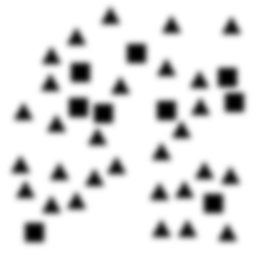
Squares: 9
Triangles: 29
Stars: 0
Total shapes: 38